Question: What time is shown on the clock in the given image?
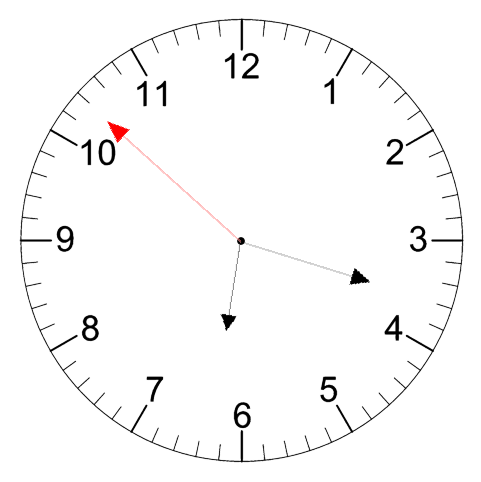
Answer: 06:17:52